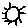
Label: sun